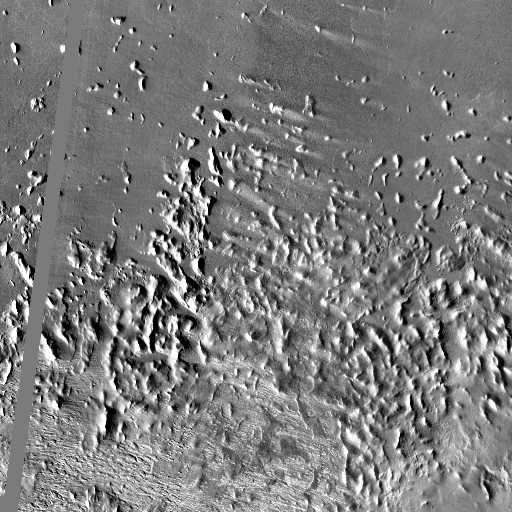
Crater classes present: Background